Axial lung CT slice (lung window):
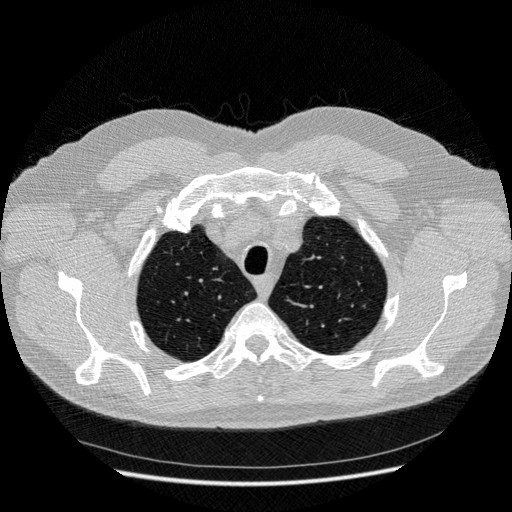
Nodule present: no